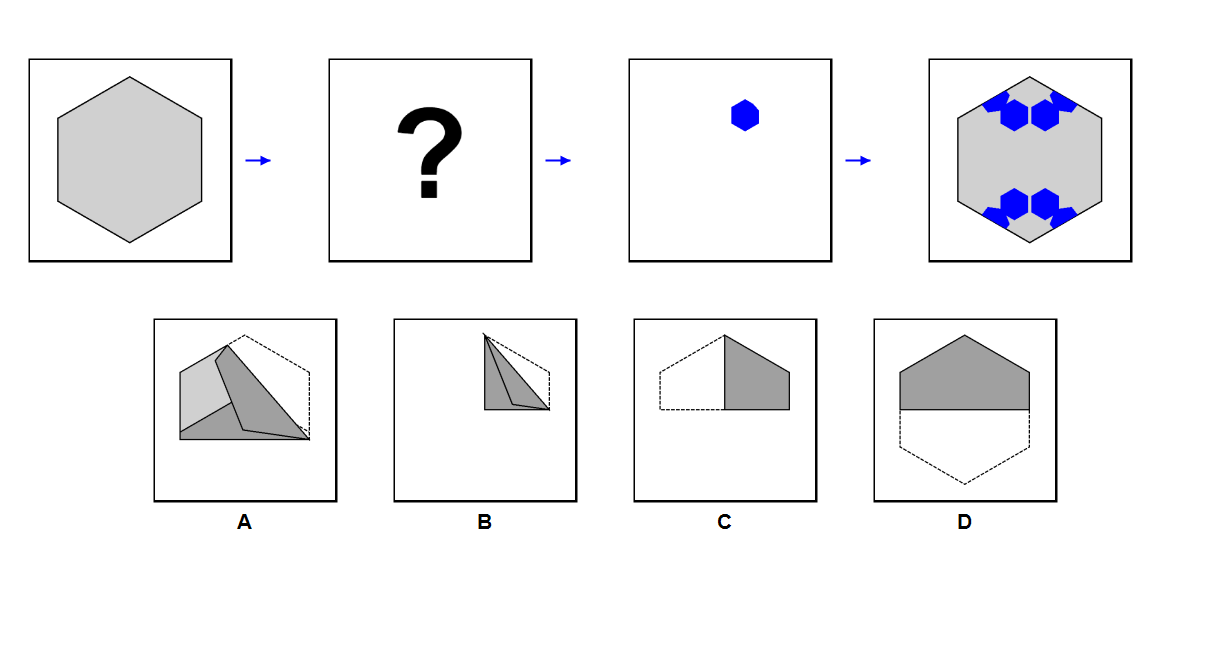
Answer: A